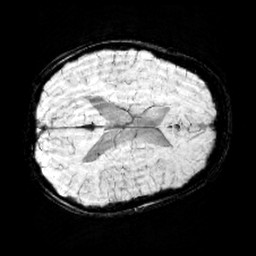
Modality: minIP
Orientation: axial
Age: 10
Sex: male
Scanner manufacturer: siemens
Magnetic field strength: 3 T
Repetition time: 0.027 s
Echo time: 0.02 s